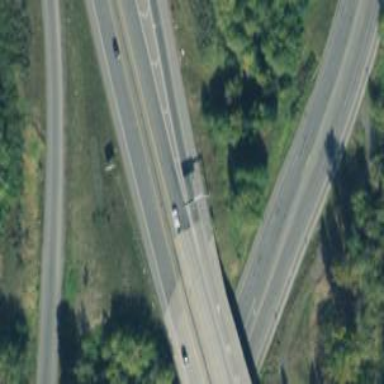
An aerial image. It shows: Motorway bridge.